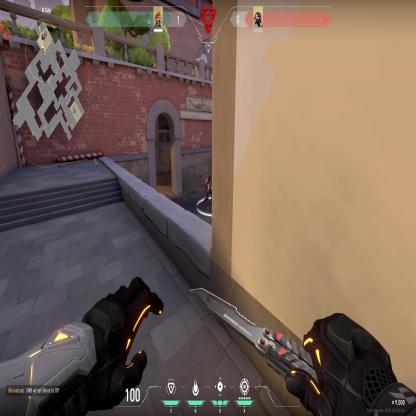
Label: enemy